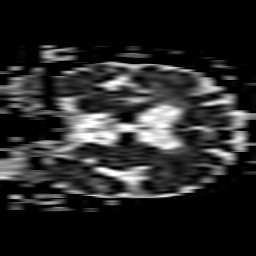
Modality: ADC
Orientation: coronal
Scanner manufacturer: philips
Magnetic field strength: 3 T
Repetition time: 3.791 s
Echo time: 0.06115 s